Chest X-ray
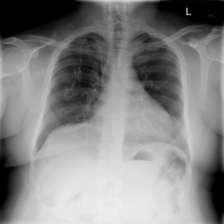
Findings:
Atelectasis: negative
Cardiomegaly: positive
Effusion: negative
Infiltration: negative
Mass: negative
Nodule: negative
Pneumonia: negative
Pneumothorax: negative
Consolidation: negative
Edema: negative
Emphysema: negative
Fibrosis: negative
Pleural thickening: negative
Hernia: negative